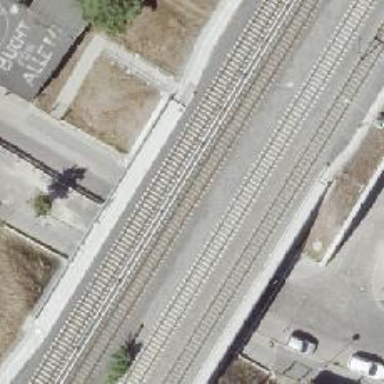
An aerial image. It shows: Bridge for electrified light rail.